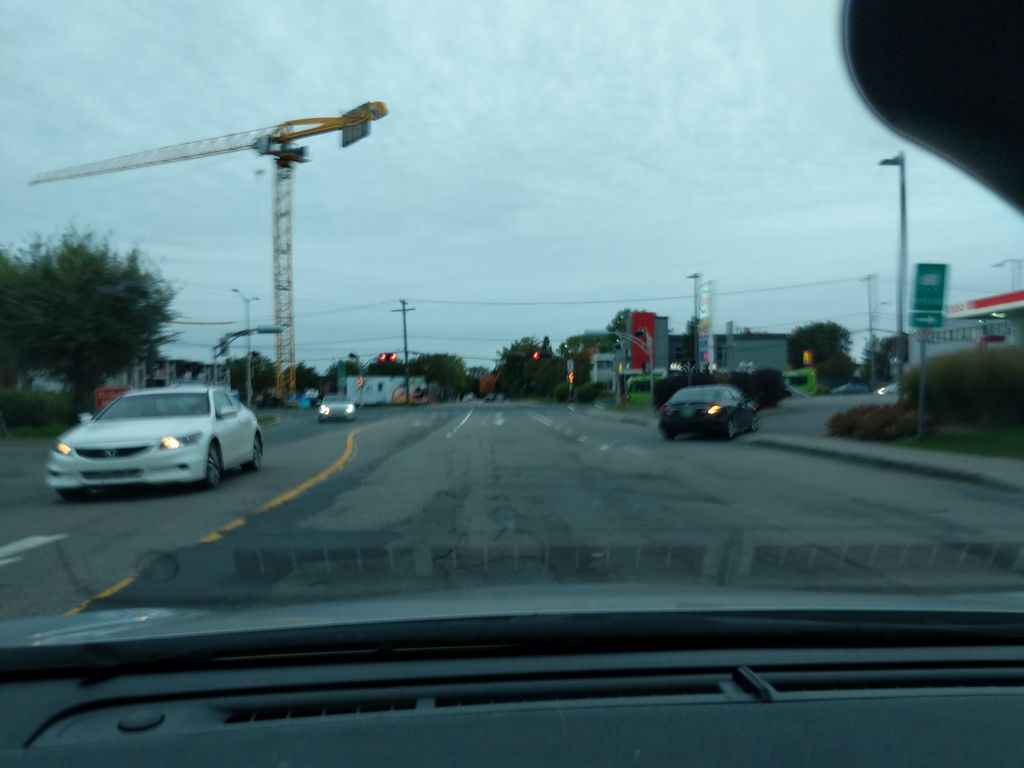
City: quebec_city